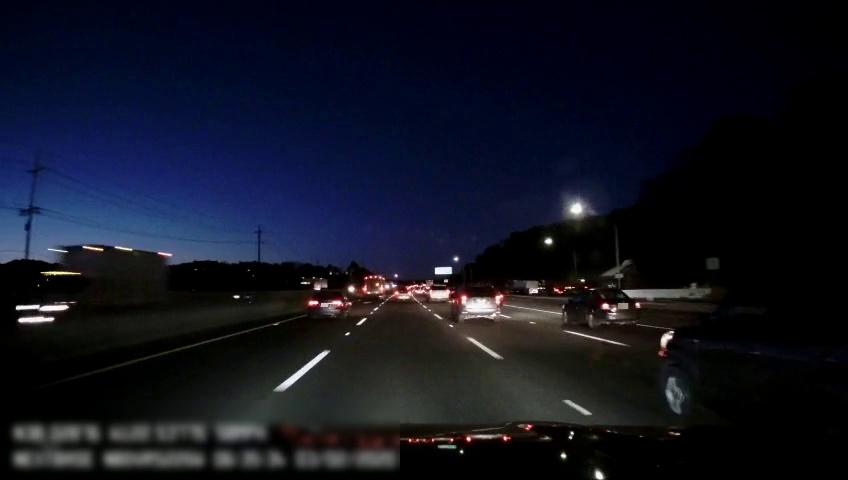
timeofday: Night
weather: Other
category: Drivable Space
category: Vehicles | Bus
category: Vehicles | Car
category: Vehicles | SUV
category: Vehicles | Car
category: Vehicles | Truck
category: Vehicles | Car
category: Vehicles | Car
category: Vehicles | Truck
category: Vehicles | Truck
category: Vehicles | Car
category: Vehicles | Car
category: Lanes | Alternate Lane
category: Lanes | Current Lane
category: Lanes | Current Lane
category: Lanes | Alternate Lane
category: Lanes | Alternate Lane
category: Traffic | Signs